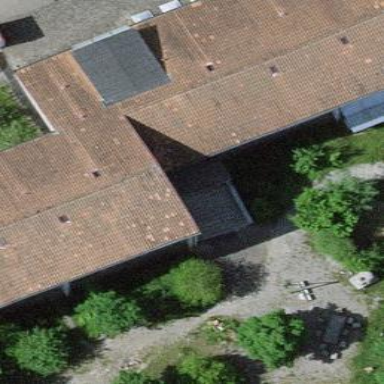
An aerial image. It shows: School building.